Question: I have two views, each with its own view controller. The first view has two buttons ("Button" and "Button2"). When I click on "Button", I load the second view controller, which contains a 'UIPickerView', which hovers over of first view (by performing 'addSubview') as is shown in the image below). When I click on the "Item" button of this second view, I hide the view with the 'UIPickerView'. When I click on the "Item" button, I not only want to hide the view with the 'UIPickerView', but also to set name of button with item selected from 'UIPickerView'.
(Each of these two view has its own view controller.)

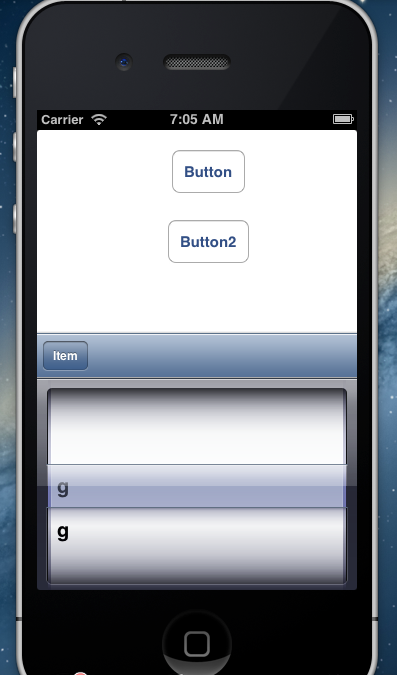
Answer: The process is as follows:
1. Define a protocol for the child view controller to inform the parent view controller: //
// ChildViewDelegate.h
//
#import <Foundation/Foundation.h>
@protocol ChildViewDelegate <NSObject>
- (void)didUpdateValueX:(NSString *)string;
@end
Obviously, replace didUpdateValueX with a more meaningful name.
2. Define the parent view controller to conform to that protocol: //
// ViewController.h
//
#import <UIKit/UIKit.h>
#import "ChildViewDelegate.h"
@interface ViewController : UIViewController <ChildViewDelegate>
// the rest of your interface here
@end
3. Make sure the parent controller implements the method from that protocol: - (void)didUpdateValueX:(NSString *)string
{
// do whatever you want with it
}
4. When the parent adds the child, make sure to call the necessary custom container calls, notably addChildViewController and didMoveToParentViewController: UIViewController *controller = [self.storyboard instantiateViewControllerWithIdentifier:@"child"];
[self addChildViewController:controller];
controller.view.frame = ...;
[self.view addSubview:controller.view];
[controller didMoveToParentViewController:self];
5. When the child is ready to inform the parent and dismiss itself, it does something like: if ([self.parentViewController conformsToProtocol:@protocol(ChildViewDelegate)])
{
[(id<ChildViewDelegate>)self.parentViewController didUpdateValueX:someStringValue];
[self willMoveToParentViewController:nil];
[self.view removeFromSuperview];
[self removeFromParentViewController];
}
else
{
NSLog(@"%s: %@ does not conform to ChildViewDelegate!!!", __FUNCTION__, self.parentViewController);
}
This calls the protocol method and then removes itself (calling the necessary containment methods, willMoveToParentViewController:nil and removeFromParentViewController).
Theoretically, you could simplify this (keep all the containment stuff, but abandon the protocol) if your parent had a class property, and the child could theoretically reference that directly, but best practice is to use a protocol, so child controllers are a little more agnostic about their parent controllers.
See <URL>.